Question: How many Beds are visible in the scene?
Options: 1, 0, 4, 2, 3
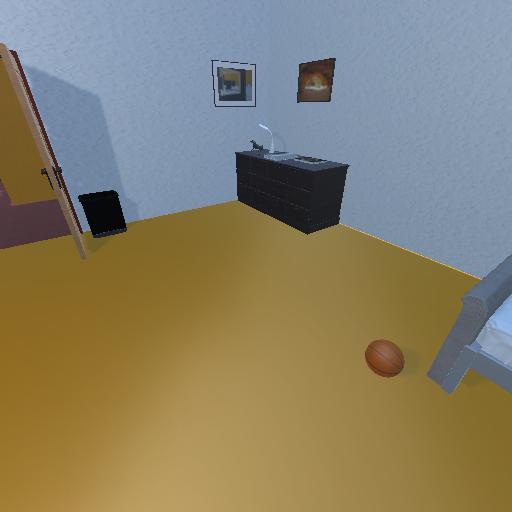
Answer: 1